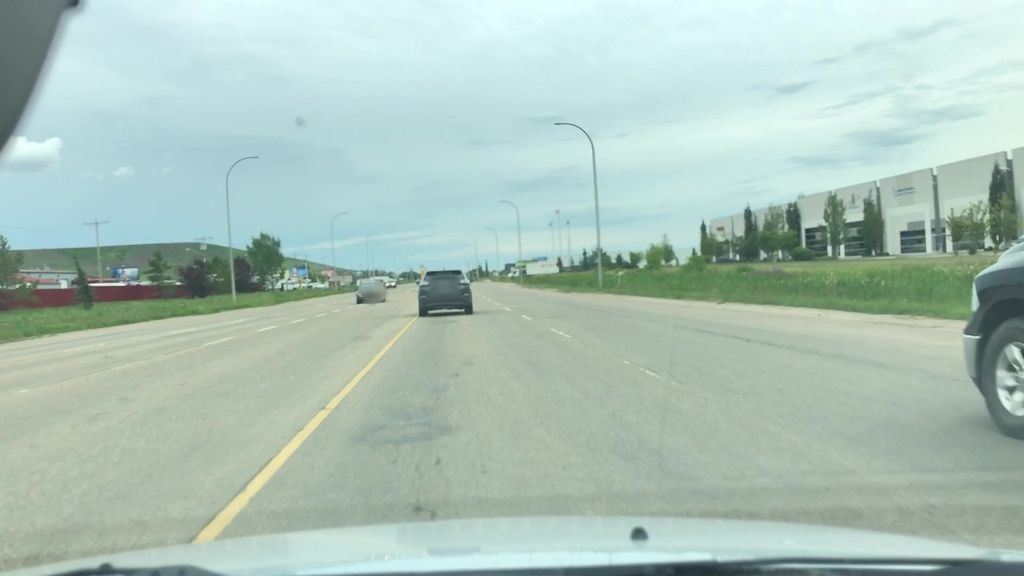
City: edmonton